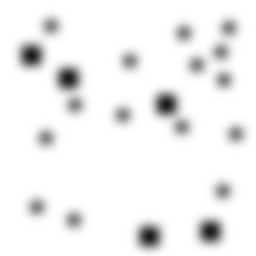
Squares: 5
Triangles: 0
Stars: 15
Total shapes: 20